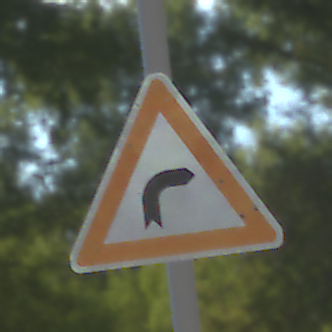
Verkehrszeichen: KurveRechts
Umgebung: Outdoor, Nature
Tageszeit: MorningAfternoon
Wetter: PartlyCloudy
Licht: Natural
Jahreszeit: NotSpecified
Kontrast: HighContrast